Aerial crown-view tile of a tropical tree (Barro Colorado Island, Panama), acquired 20250715:
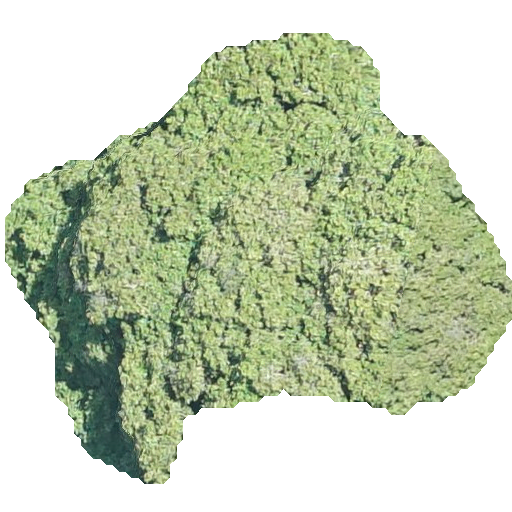
Species: Prioria copaifera
GBIF accepted scientific name: Prioria copaifera
Crown area: 211.809 m²